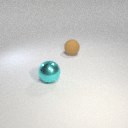
large brown rubber sphere to the right of large cyan metal sphere